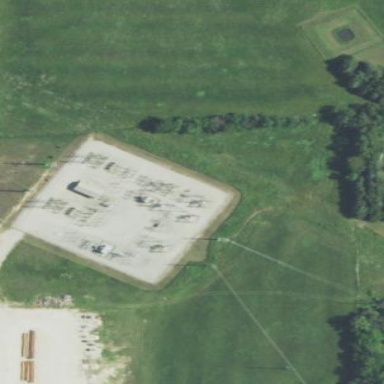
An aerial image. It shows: Power substation surrounded by fence.